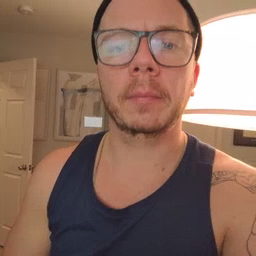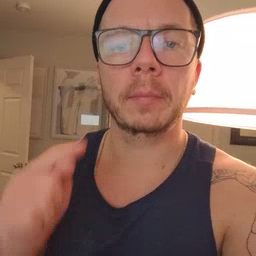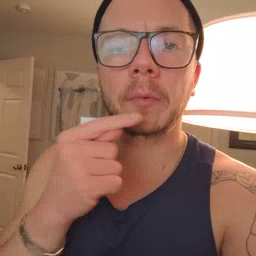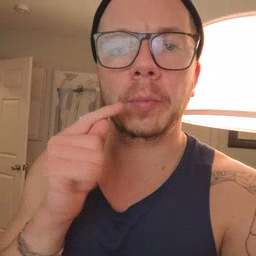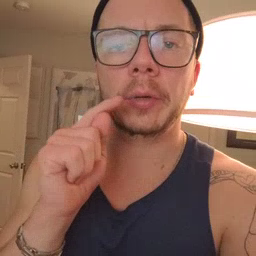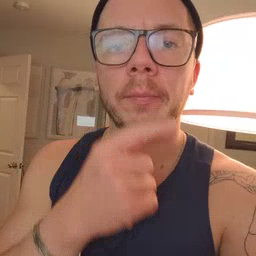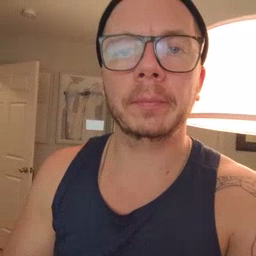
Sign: toothbrush